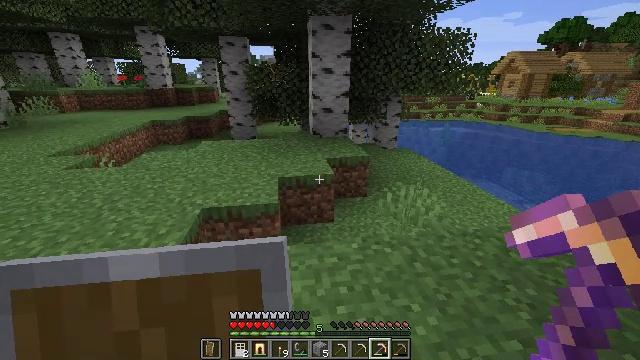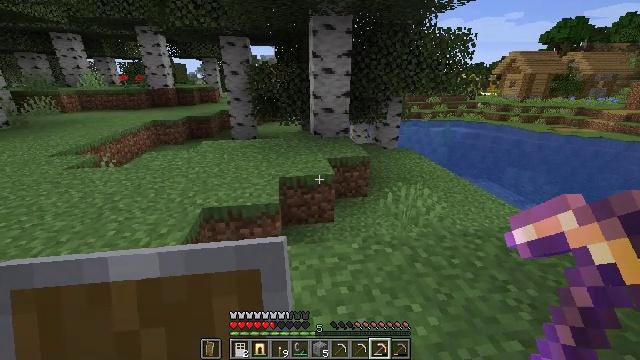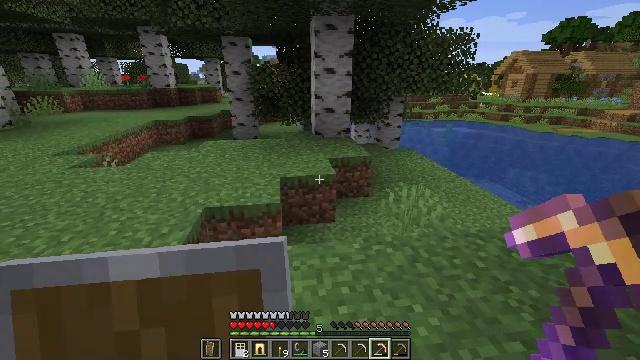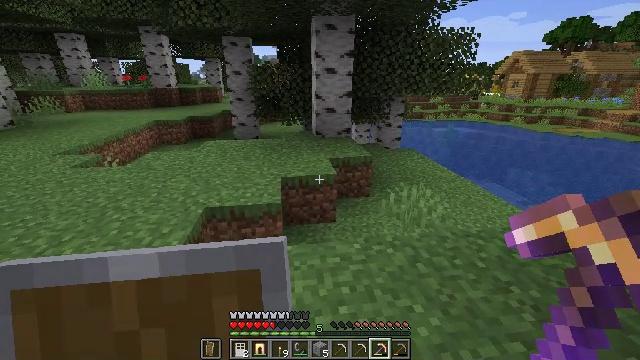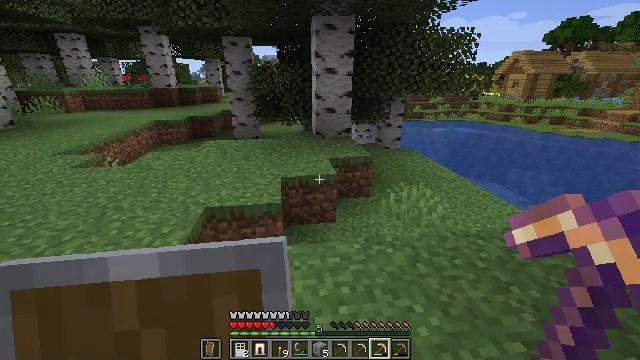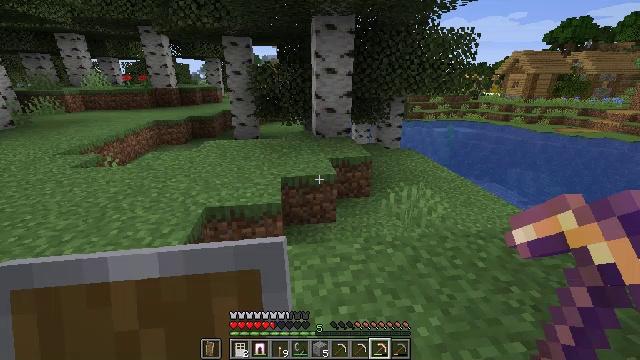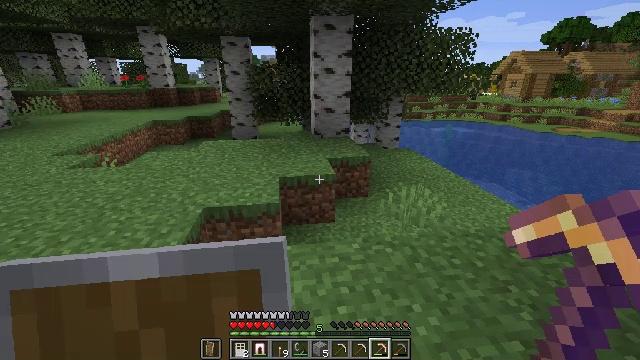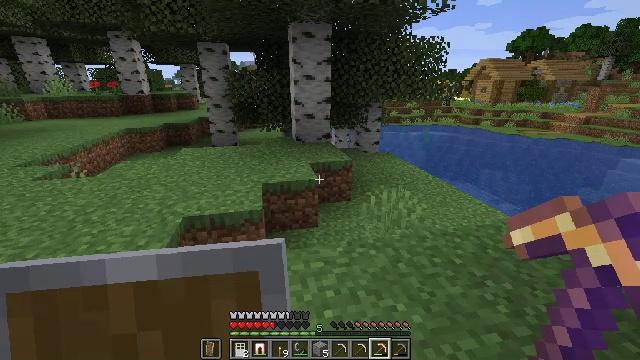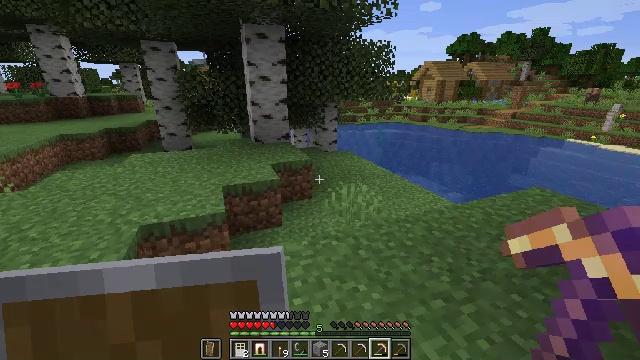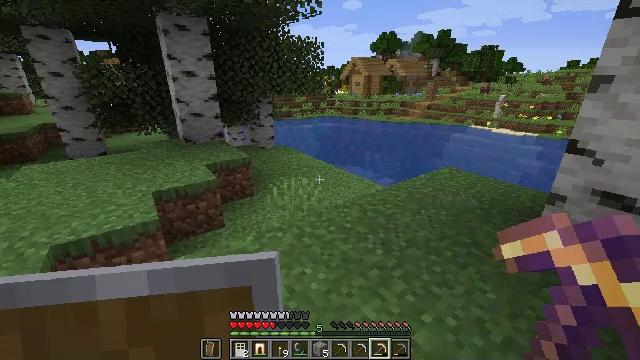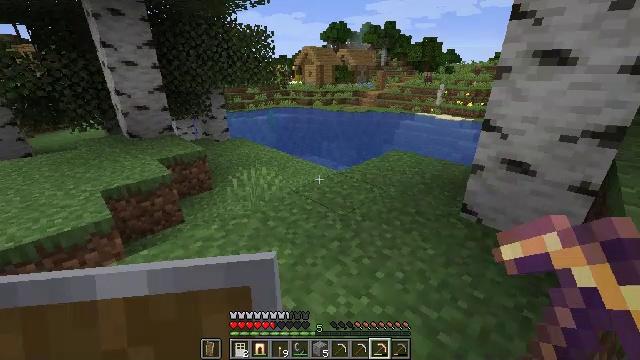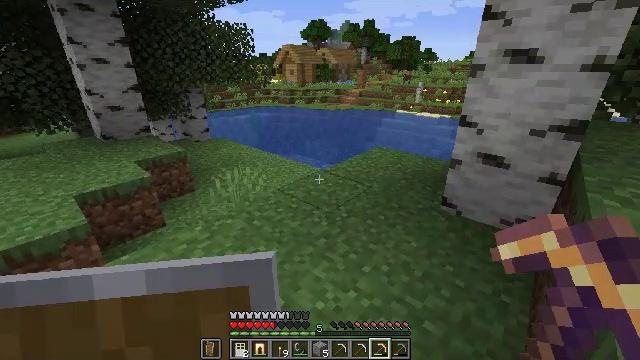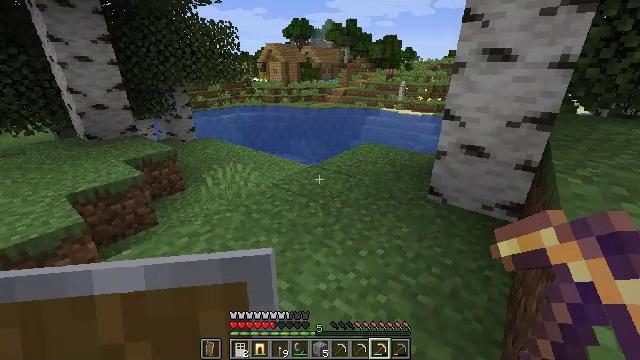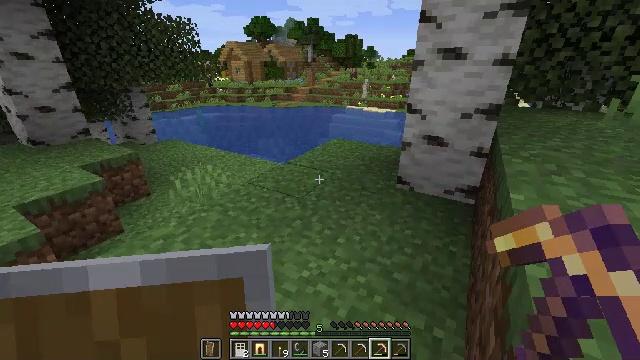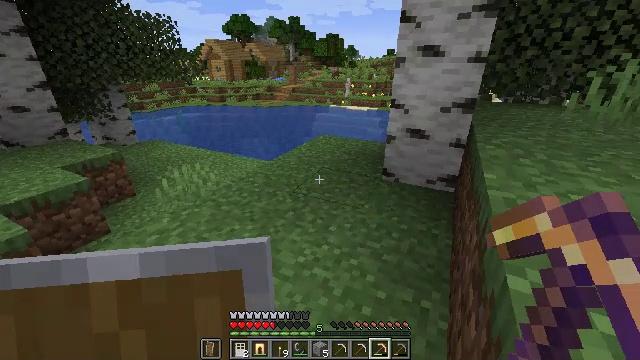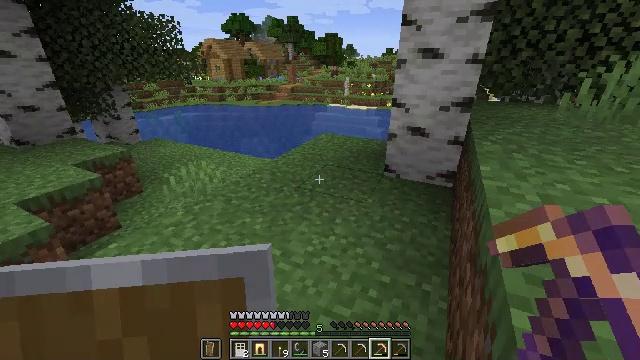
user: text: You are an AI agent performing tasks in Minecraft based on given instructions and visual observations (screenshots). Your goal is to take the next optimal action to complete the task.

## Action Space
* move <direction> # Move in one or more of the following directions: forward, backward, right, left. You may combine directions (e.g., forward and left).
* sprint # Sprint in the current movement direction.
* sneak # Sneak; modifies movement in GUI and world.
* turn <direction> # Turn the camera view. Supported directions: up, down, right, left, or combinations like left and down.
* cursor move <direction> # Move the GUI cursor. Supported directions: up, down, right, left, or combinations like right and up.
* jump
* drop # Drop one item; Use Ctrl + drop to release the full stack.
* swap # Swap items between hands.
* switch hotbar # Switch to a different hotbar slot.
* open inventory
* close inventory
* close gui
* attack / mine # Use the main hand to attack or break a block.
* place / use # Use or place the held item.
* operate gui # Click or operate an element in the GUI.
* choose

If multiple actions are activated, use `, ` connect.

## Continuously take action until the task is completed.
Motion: motion action
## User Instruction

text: Mine grass block from the ground.
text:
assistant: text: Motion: no_op
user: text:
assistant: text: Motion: no_op
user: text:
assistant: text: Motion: no_op
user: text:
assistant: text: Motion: no_op
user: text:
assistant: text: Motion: no_op
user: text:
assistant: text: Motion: no_op
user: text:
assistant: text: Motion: move back, turn right and up
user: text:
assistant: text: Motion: move back, turn right
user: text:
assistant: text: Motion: move back, turn right
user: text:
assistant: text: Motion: move back, turn right and down
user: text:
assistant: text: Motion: move back, turn right
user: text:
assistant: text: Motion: move back, turn right
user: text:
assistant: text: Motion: move back, turn right
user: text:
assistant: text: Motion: move back, turn right
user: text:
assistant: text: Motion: move back
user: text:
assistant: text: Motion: move back
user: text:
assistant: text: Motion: move back
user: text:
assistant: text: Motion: move back
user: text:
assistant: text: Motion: move back
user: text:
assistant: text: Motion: no_op
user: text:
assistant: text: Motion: no_op
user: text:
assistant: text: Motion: no_op
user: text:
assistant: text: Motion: no_op
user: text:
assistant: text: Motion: no_op
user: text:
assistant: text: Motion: no_op
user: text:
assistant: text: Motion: no_op
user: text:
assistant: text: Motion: no_op
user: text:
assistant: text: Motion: no_op
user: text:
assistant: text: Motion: no_op
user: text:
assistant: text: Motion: no_op